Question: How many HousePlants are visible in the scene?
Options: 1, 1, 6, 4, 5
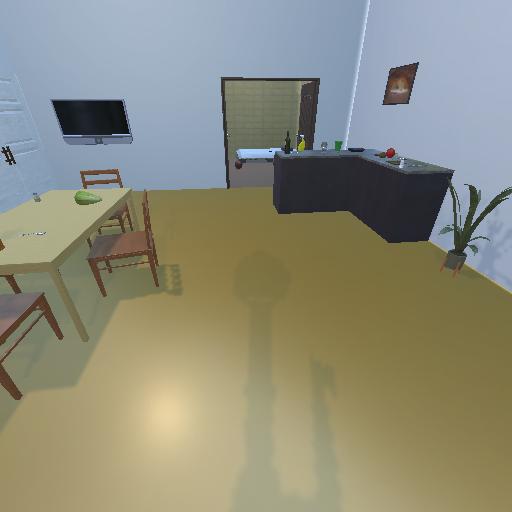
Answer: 1